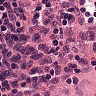
Metastatic tissue present: no